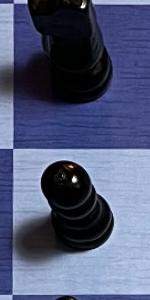
Label: Pawn_Black